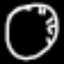
Label: clock